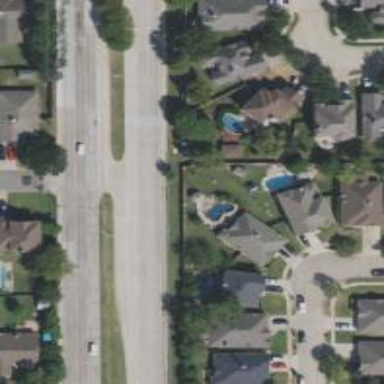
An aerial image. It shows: Secondary road.